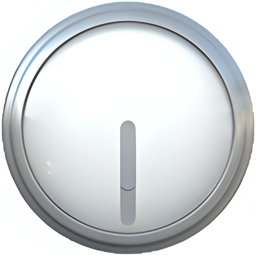
Name: clock face six thirty
Emoji: 🕡
Group: Travel & Places
Sub-group: time